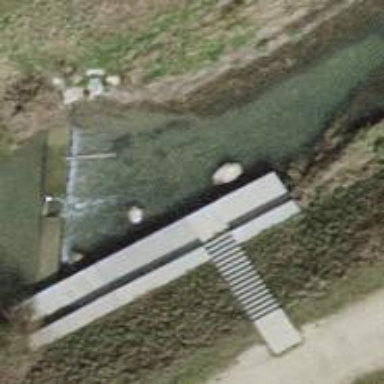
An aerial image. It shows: Set of concrete steps.